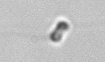
Label: Chaetoceros_tenuissimus